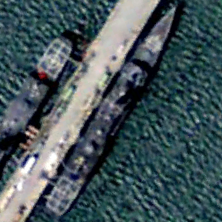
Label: cruiser